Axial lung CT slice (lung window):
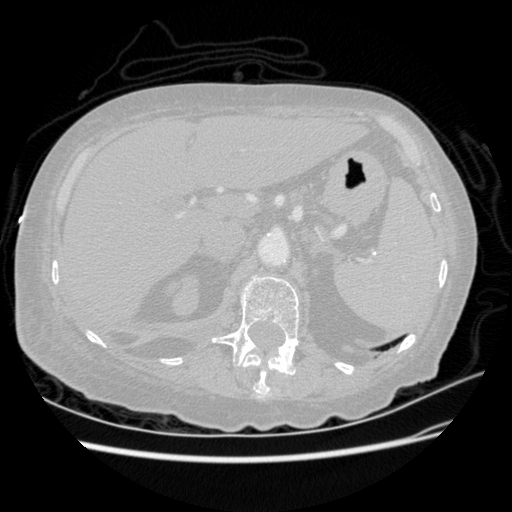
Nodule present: no